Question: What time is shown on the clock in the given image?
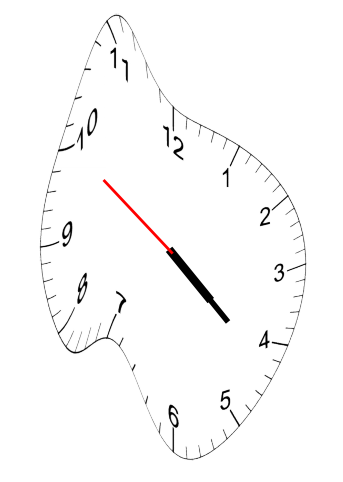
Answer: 04:21:50